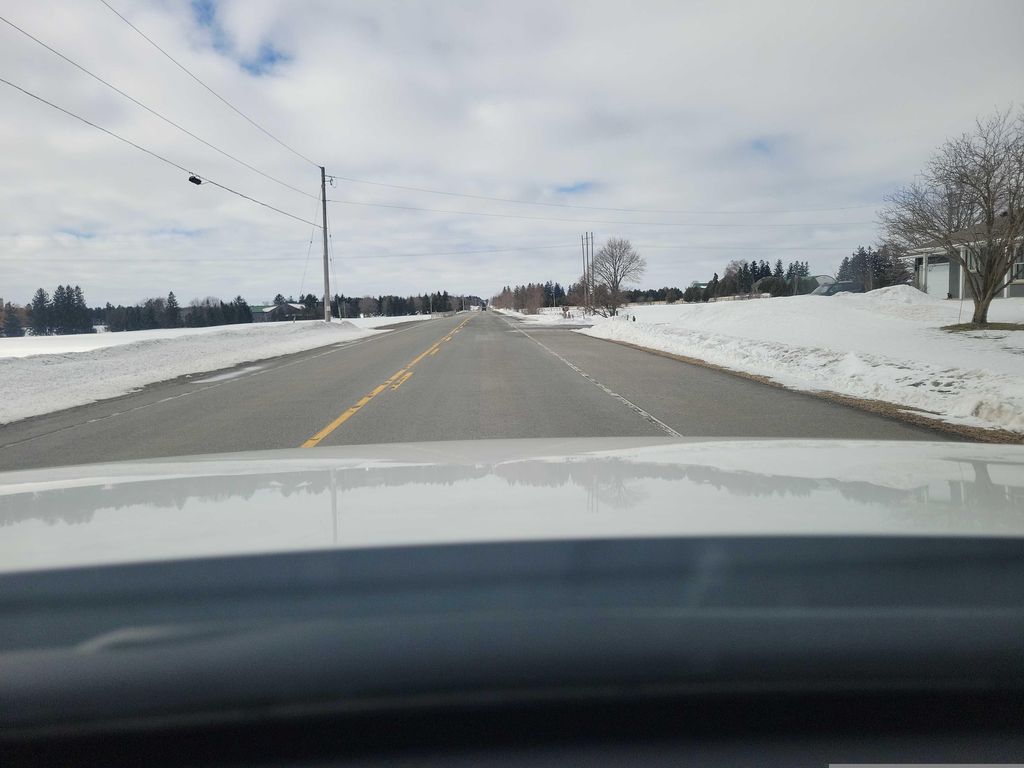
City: kitchener-waterloo